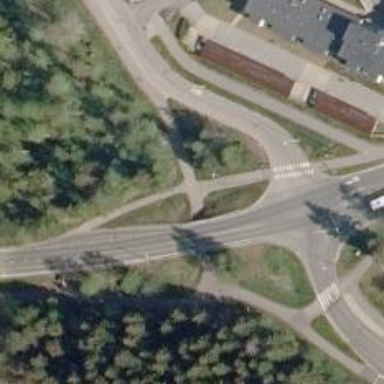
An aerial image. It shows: Cycleway with asphalt surface designed for Nordic skiing. It is groomed for backcountry use.